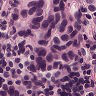
Metastatic tissue present: yes